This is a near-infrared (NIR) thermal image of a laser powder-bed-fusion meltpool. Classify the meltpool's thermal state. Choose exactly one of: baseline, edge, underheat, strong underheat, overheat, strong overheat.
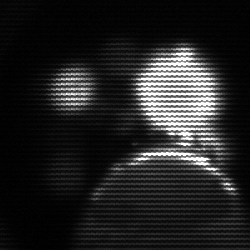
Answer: edge